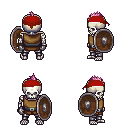
a pixel art fantasy rpg character, male body template, skeleton, leather chest armor, metal pants, pink mohawk hairstyle, red bandana, metal gloves, shield, four views (front, back, left, right), 2x2 character sprite sheet, small pixel art, hard edges, no anti-aliasing